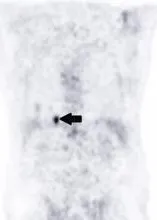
Positron emission tomographic images of the patient. One of the pulmonary metastatic nodules. Are seen.
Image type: radiology (pet)